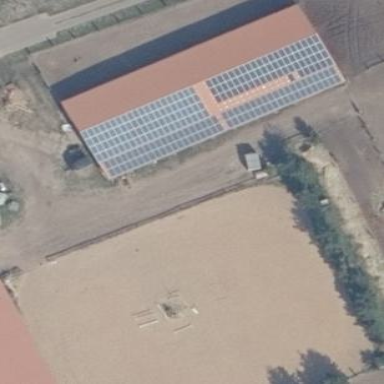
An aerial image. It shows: Building equipped with small solar photovoltaic panel for electricity generation.